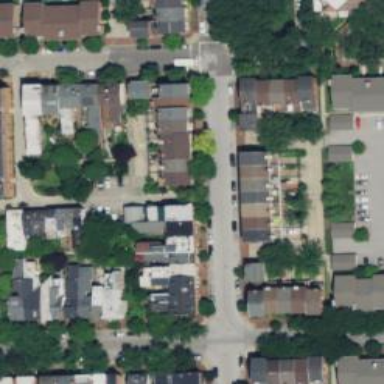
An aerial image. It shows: Alley classified as service road.